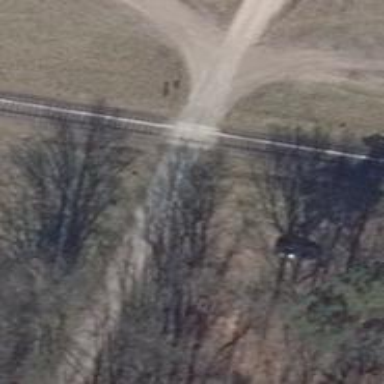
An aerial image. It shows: Level crossing with saltire marking.